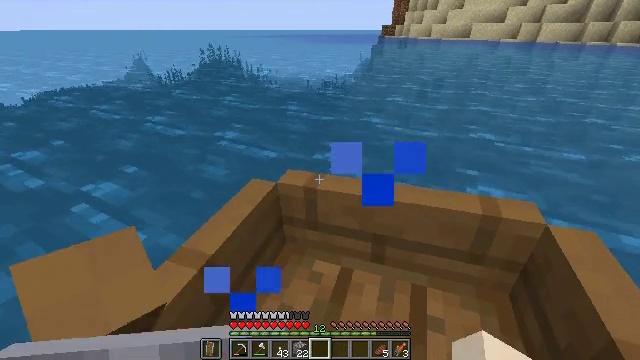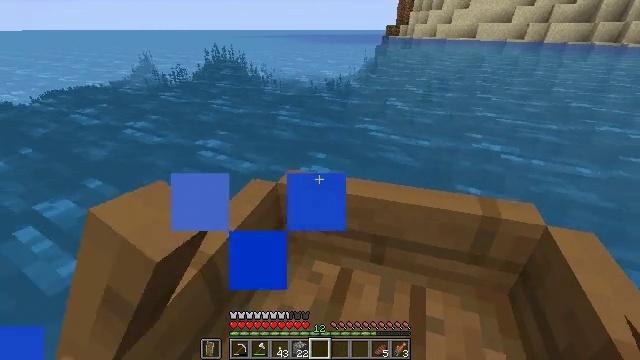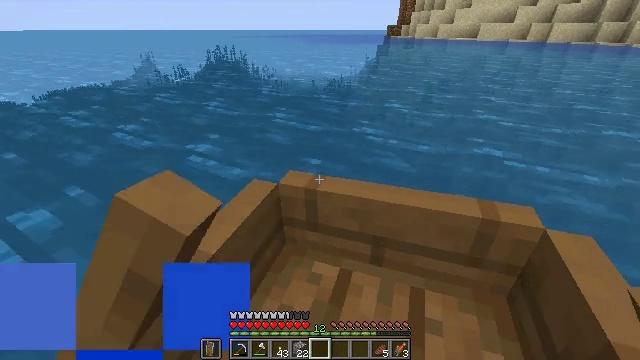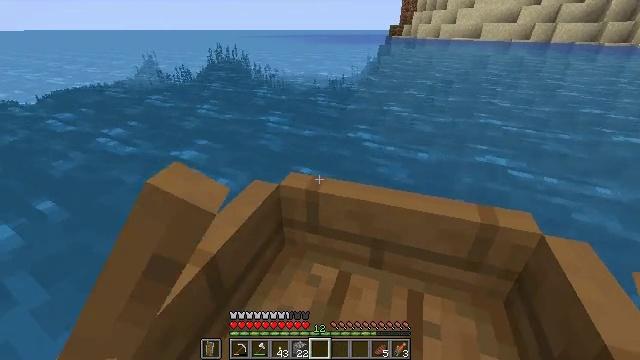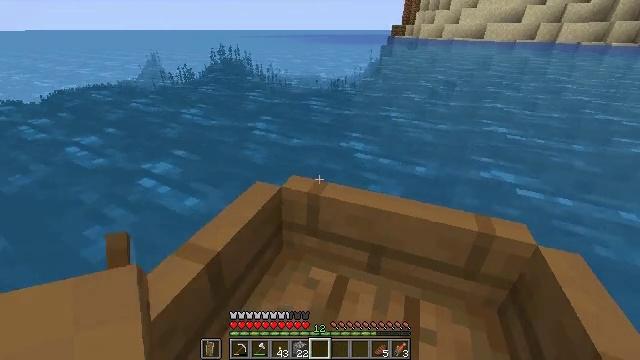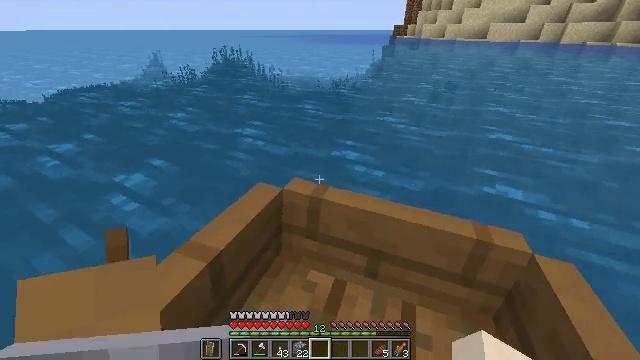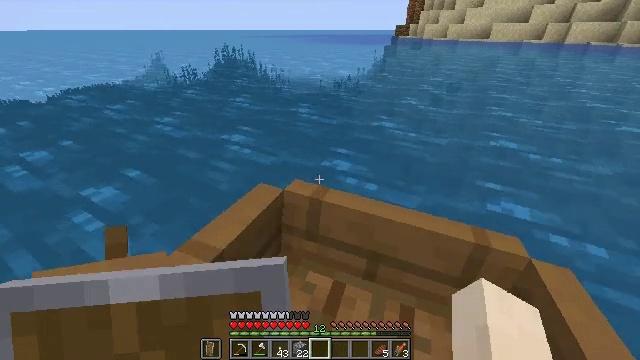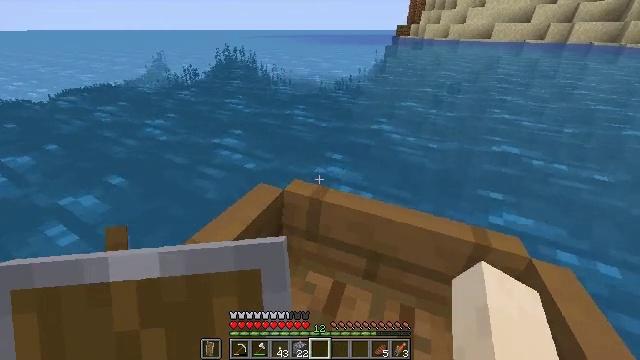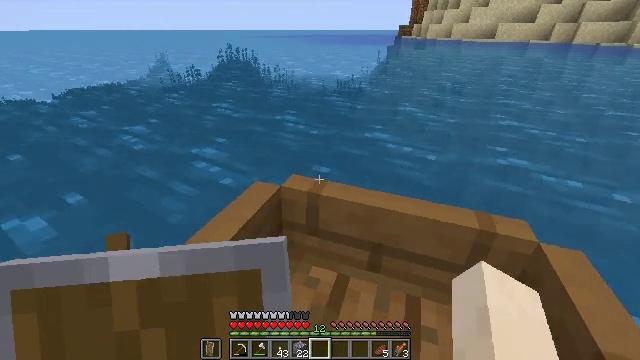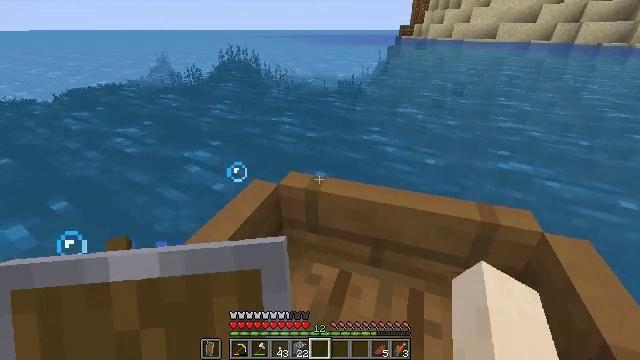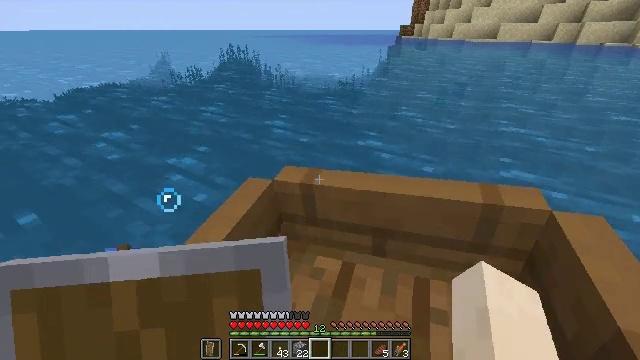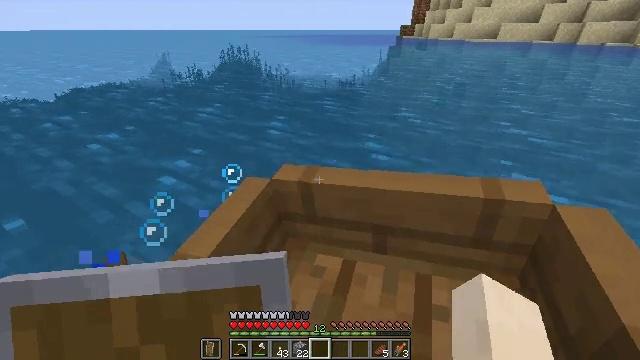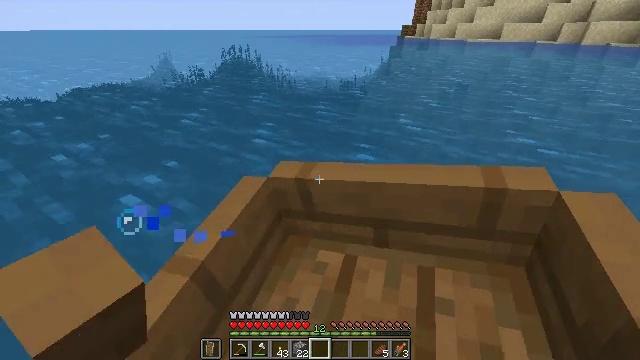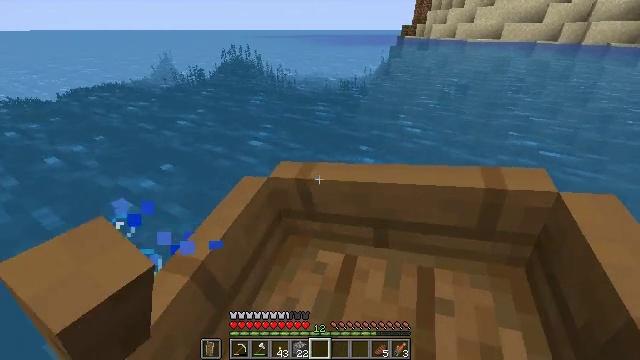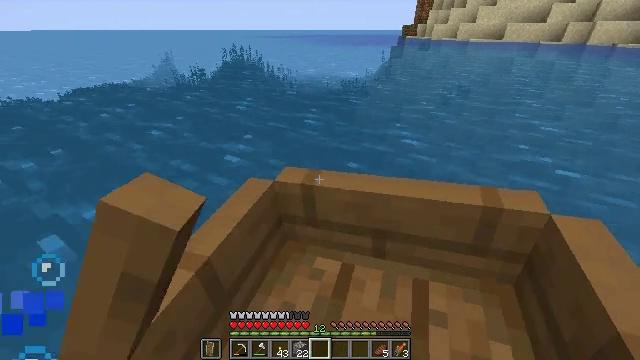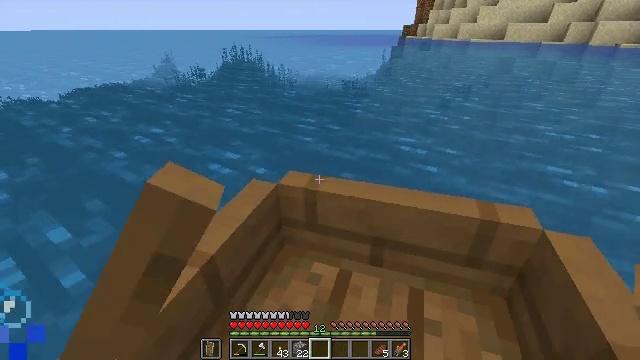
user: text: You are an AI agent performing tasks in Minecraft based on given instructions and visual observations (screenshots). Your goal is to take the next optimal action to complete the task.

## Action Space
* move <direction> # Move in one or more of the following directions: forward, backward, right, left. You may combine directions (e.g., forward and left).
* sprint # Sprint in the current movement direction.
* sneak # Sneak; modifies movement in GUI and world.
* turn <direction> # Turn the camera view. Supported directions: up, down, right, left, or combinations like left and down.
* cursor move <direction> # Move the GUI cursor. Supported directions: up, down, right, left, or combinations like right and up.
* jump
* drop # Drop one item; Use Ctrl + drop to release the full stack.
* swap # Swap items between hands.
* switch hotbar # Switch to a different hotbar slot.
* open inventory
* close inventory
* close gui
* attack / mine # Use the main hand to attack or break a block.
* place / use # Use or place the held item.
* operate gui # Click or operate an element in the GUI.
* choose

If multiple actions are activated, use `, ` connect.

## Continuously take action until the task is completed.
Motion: motion action
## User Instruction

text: Break the tall seagrass.
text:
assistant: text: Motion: move forward
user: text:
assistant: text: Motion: move forward
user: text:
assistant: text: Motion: no_op
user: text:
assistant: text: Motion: no_op
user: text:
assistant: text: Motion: no_op
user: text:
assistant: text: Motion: no_op
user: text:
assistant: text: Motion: no_op
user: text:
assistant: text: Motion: no_op
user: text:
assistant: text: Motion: no_op
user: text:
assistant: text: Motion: move forward
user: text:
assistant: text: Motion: move forward
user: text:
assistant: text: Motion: move forward
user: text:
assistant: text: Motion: move forward
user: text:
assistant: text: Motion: move forward
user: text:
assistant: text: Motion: move forward
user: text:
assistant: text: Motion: move forward
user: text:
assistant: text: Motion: move forward
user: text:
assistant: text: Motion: no_op
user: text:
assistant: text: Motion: move forward
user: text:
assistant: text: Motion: move forward
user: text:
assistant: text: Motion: move forward and move left
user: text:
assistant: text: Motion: move forward and move left
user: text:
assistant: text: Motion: move forward and move left
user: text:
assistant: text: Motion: move forward and move left
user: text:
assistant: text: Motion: move forward and move left
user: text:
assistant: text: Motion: move forward and move left
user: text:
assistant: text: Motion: move forward and move left
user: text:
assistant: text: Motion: move forward
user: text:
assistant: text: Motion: turn left and down
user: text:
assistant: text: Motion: turn left and down